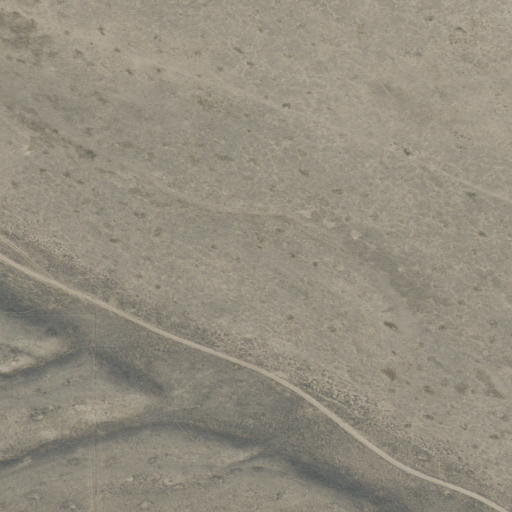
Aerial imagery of valley in Idaho named Chandler Canyon containing grassland and shrub